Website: home-depot
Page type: delivery-shipping
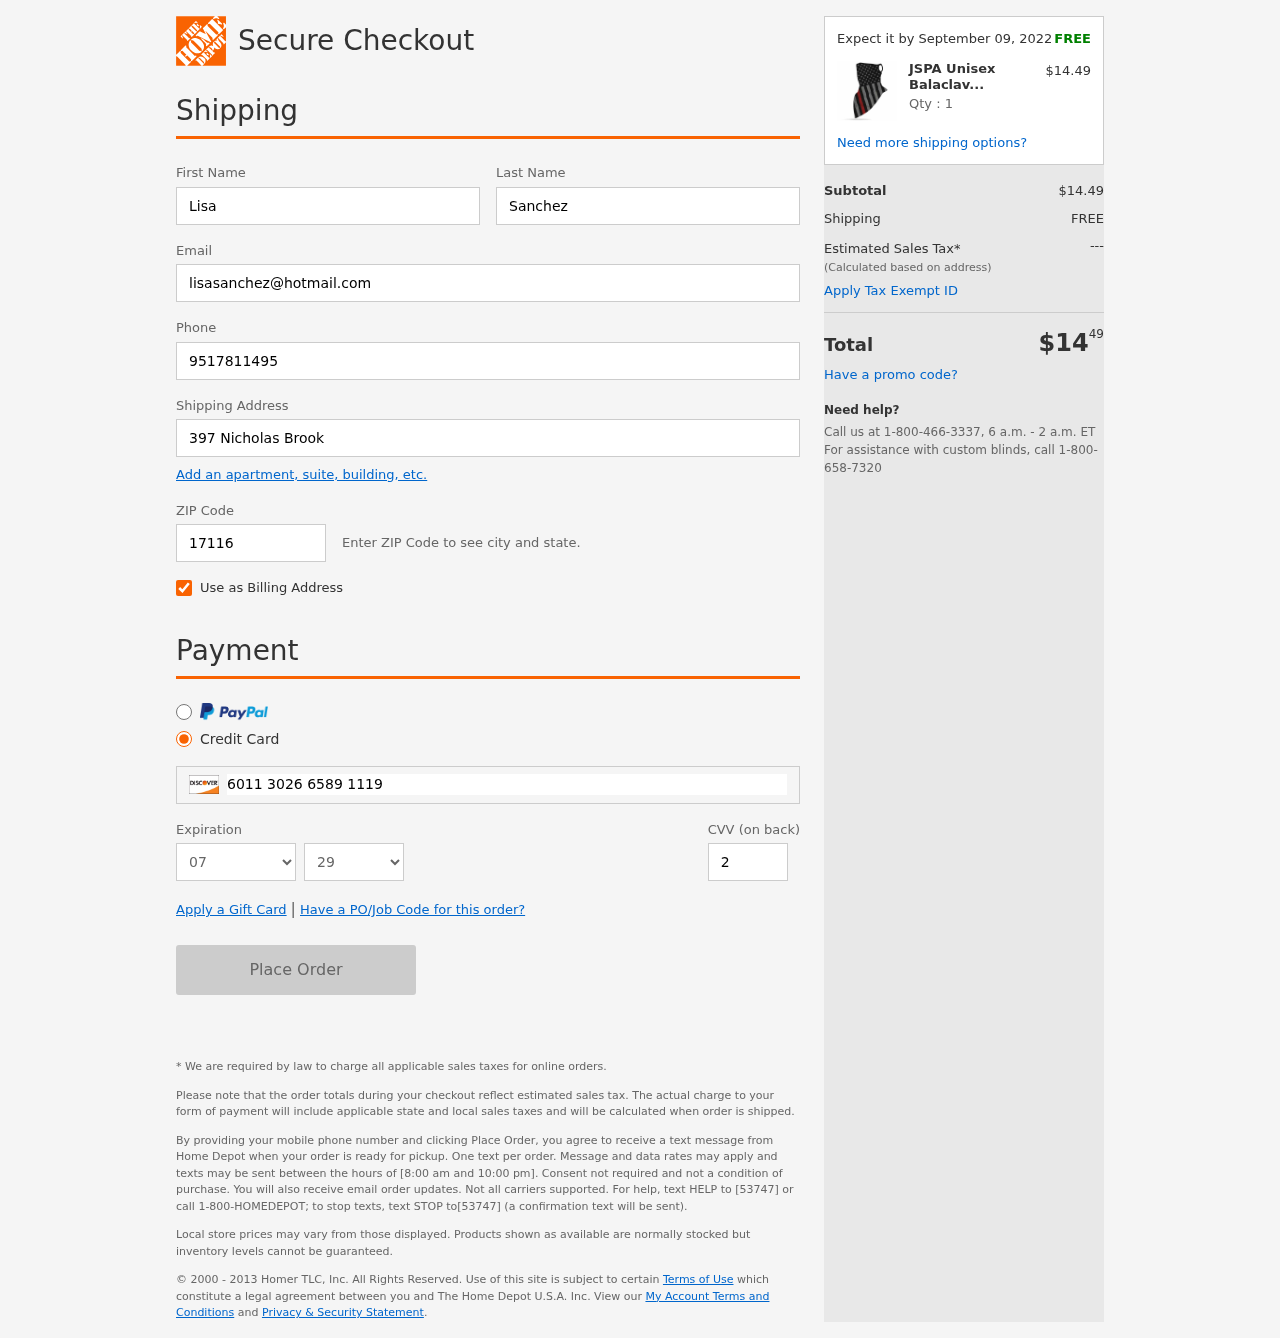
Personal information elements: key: PII_CARD_CVV
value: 285
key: PII_CARD_EXPIRY_MONTH
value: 07
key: PII_CARD_EXPIRY_YEAR
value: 29
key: PII_CARD_NUMBER
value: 6011 3026 6589 1119
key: PII_EMAIL
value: lisasanchez@hotmail.com
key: PII_FIRSTNAME
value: Lisa
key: PII_LASTNAME
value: Sanchez
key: PII_PHONE
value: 9517811495
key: PII_POSTCODE
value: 17116
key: PII_STREET
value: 397 Nicholas Brook
Product elements: key: PRODUCT1_NAME
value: JSPA Unisex Balaclava Ear Hanger Mask Sun Protection Face Mask Balaclava for Men Women Washable Face
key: PRODUCT1_PRICE
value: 14.49
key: PRODUCT1_QUANTITY
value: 1
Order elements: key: ORDER_DELIVERY_DATE
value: Expect it by September 09, 2022
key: ORDER_SUBTOTAL
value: $14.49
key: ORDER_SHIPPING_COST
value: FREE
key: ORDER_TOTAL
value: $1449